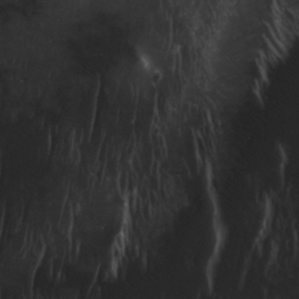
Label: non_frost